Brain MRI, t1w sequence, axial 2D slice.
Patient: age 33, sex M, weight 90 kg, height 1.9 m
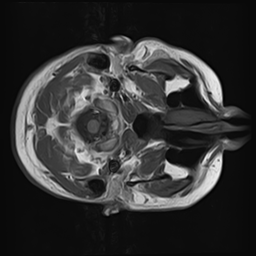